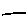
Label: line